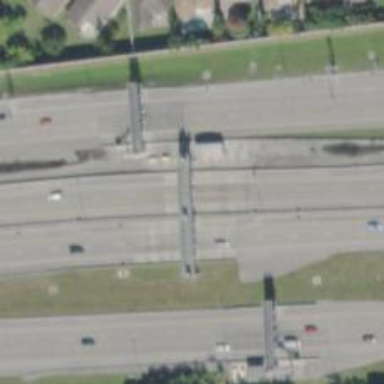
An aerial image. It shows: Toll gantry on the road.